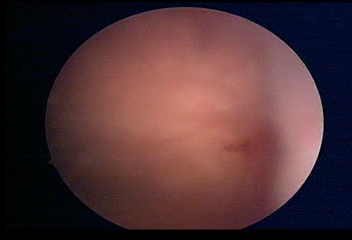
Modality: WLC
Class: Normal mucosa
Bladder cancer association: No